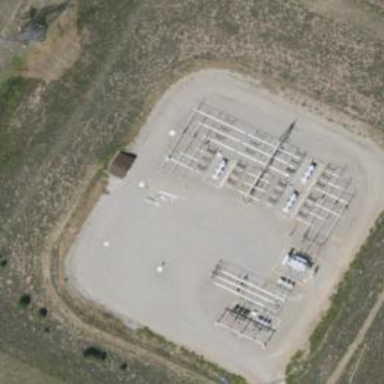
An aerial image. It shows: Outdoor power substation surrounded by fence. The substation operates at the distribution level.